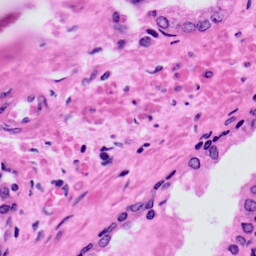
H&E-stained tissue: Prostate